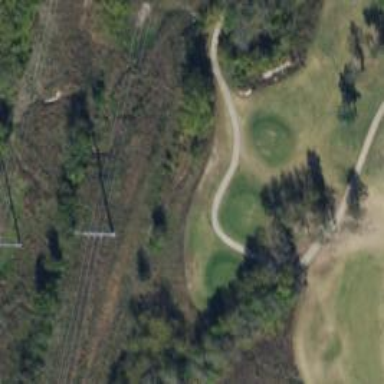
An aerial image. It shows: Service road used as golf cart path.